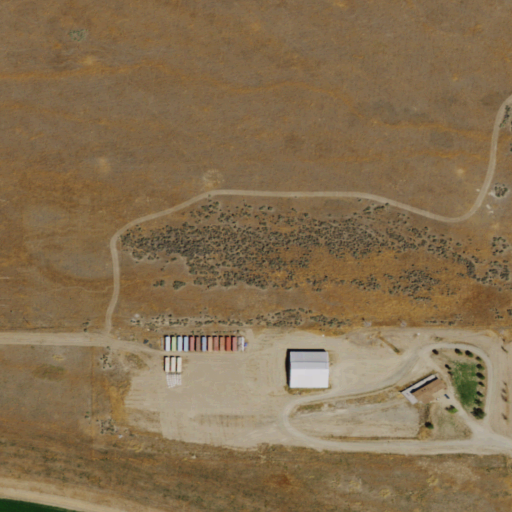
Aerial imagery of valley in Nevada named Spring Canyon containing shrub, grassland, pasture, cultivated crops, and open development